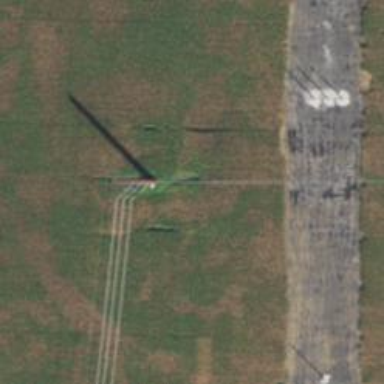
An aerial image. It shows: Power tower.